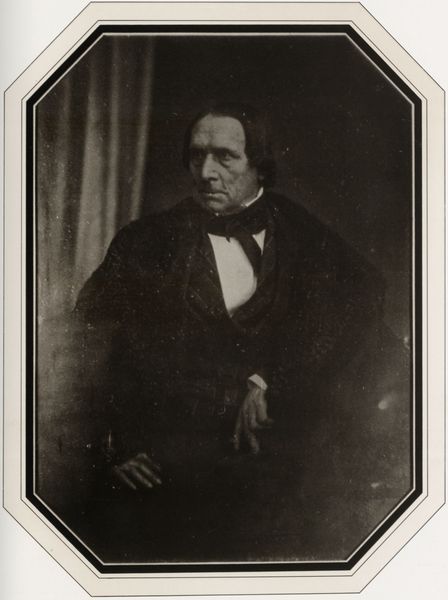
Titel: Der Maler Peter von Cornelius (1783-1867)
Künstler: Hermann Biow
Standort: Hamburg
Institution: Museum für Kunst und Gewerbe
Schlagwörter: dunkel, hand, mann, schatten, umhang, weiß, finger, frisur, grau, haar, hintergrund, licht, mund, nase, profil, schwarz, stirn, stützen, blick, schal, schleife, alt, anzug, hemd, jacke, wand, arm, augen, falten, gesicht, kragen, rahmen, silber, stehen, trauer, bildnis, hals, herr, hände, portrait, porträt, vorhang, haare, mantel, pose, sitzend, person, kinn, kontrast, lippen, mittelscheitel, scheitel, düster, amerika, ausdruck, rand, frack, falte, reflexe, ernst, streng, brauen, finster, atelier, allein, wange, ellenbogen, dreiviertelprofil, fliege, revers, weste, lichtreflexe, foto, fotografie, photographie, stolz, gestützt, schwarzweiss, manschetten, posieren, stehkragen, fleck, photo, flecken, rasiert, verwischt, entschlossen, binde, miene, fotographie, aufnahme, ablage, achteck, oktogonal, studio, daguerrotypie, atelieraufnahme, verwaschen, portrit, daguerreotypie, daguerre, angekantet, pionier, ende 19. jahrhundert, abgekantet, bind, halskrawatte, oberlippenbärtchen, hand schal weißes hemd, mantel anzughemd